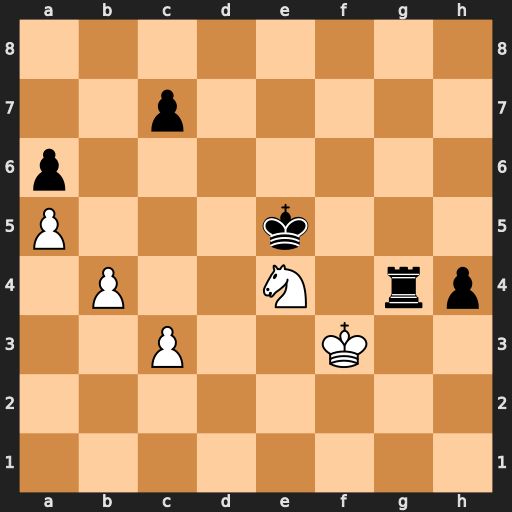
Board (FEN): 8/2p5/p7/P3k3/1P2N1rp/2P2K2/8/8
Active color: w
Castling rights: -
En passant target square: -
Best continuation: Kxg4 Kxe4 b5